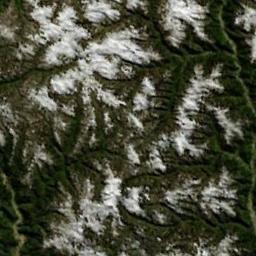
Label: snowberg